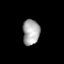
Tissue: lung
Cell type: Fibroblasts
Senescence score: 0.5517
Nuclear area (px): 425
Mean DAPI intensity: 168.4